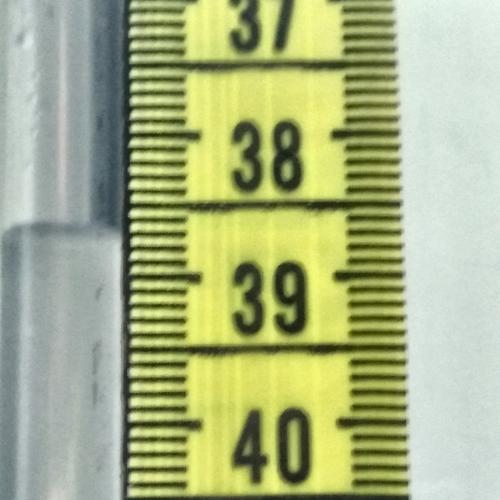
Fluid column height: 38.7 cm